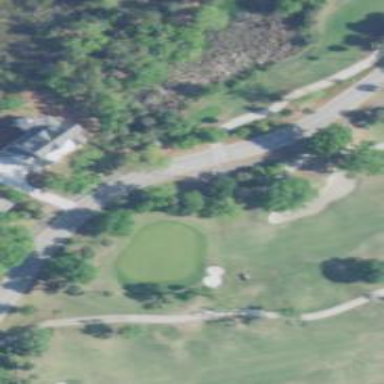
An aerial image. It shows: Pathway for golfing.